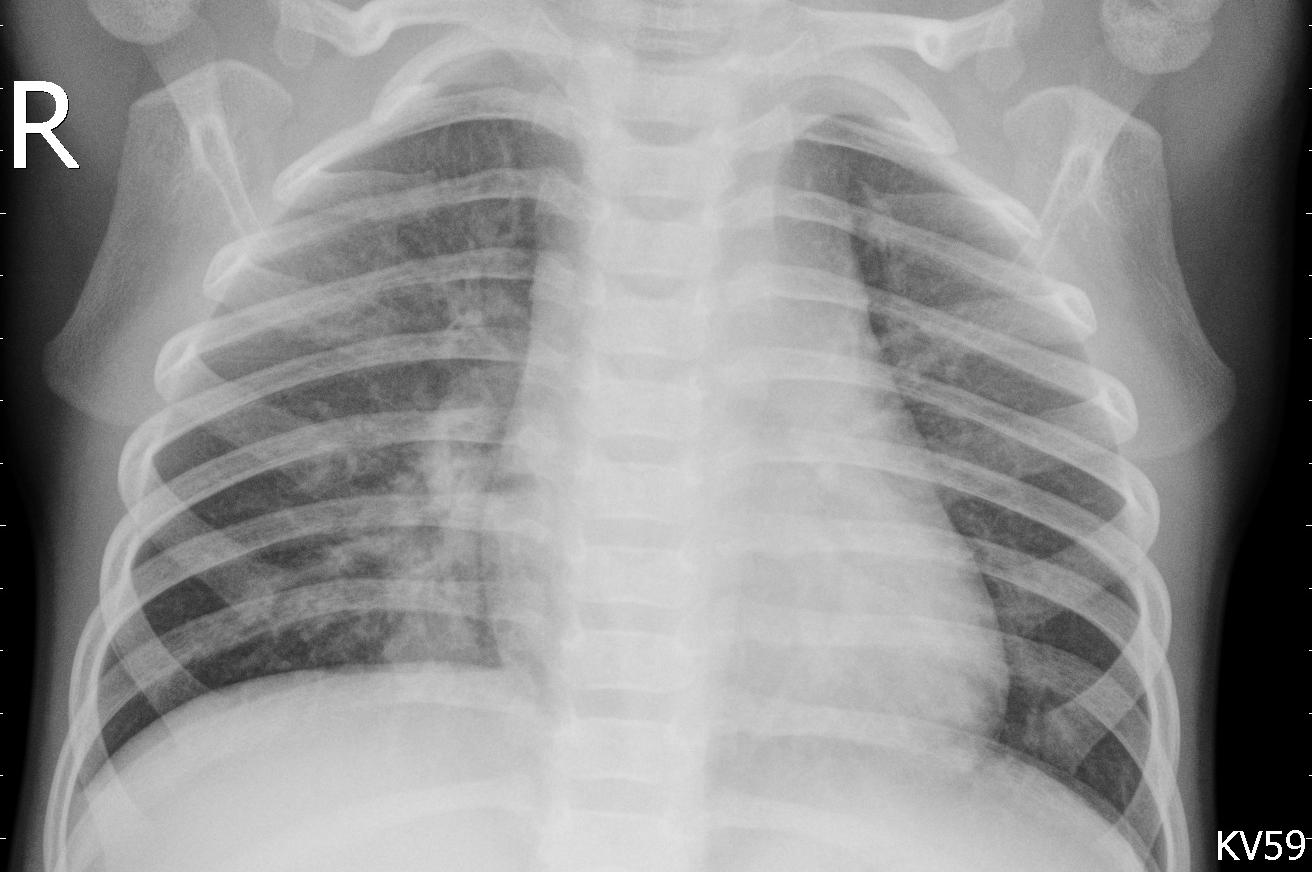
Diagnosis: PNEUMONIA